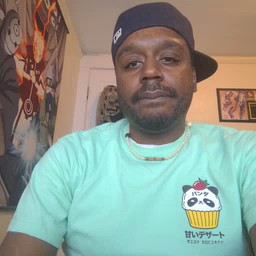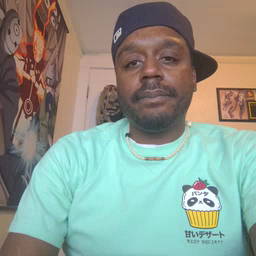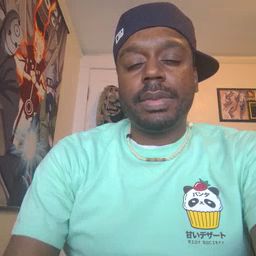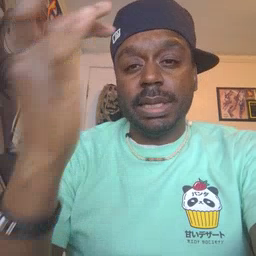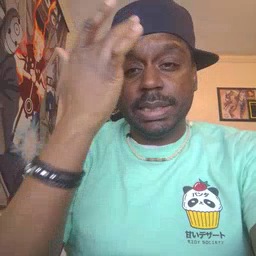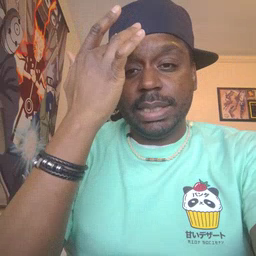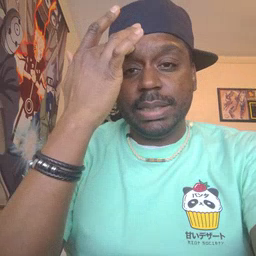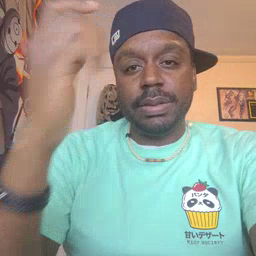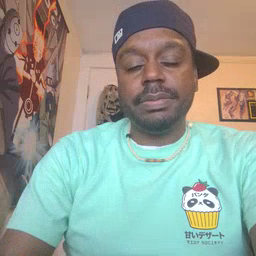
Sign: sick